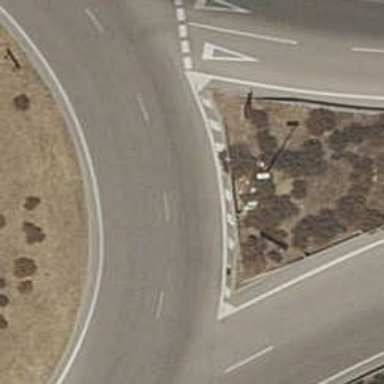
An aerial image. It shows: Tertiary road made of asphalt leading to roundabout junction.